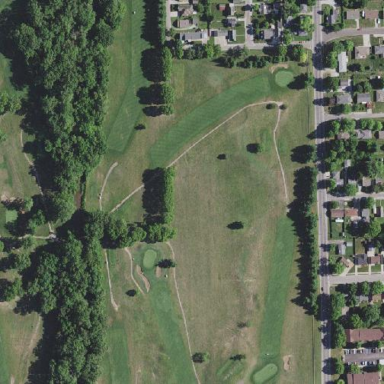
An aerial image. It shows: Golf course surrounded by greenery.